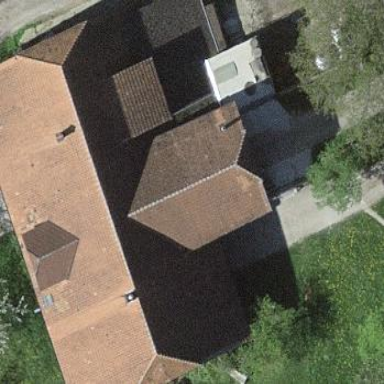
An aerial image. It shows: Farm building.